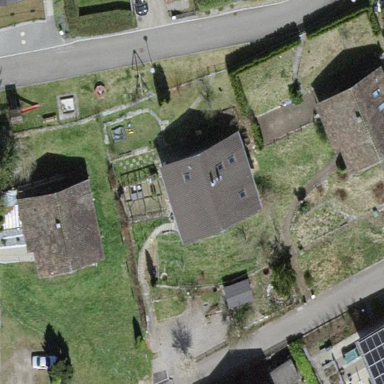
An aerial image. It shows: Detached building.